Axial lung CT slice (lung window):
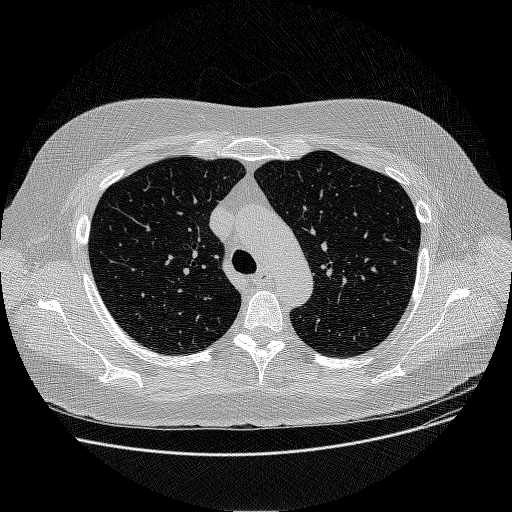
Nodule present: no